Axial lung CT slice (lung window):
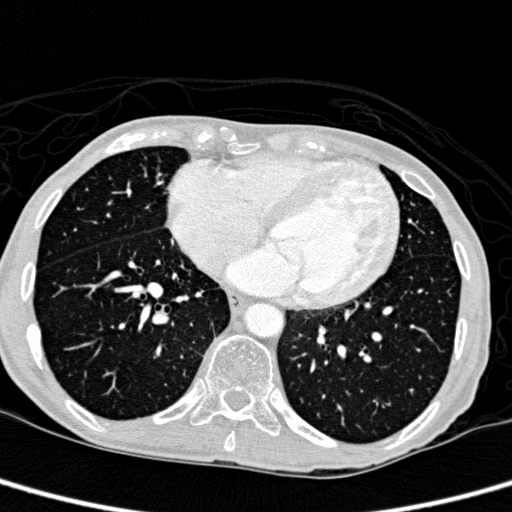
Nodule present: no